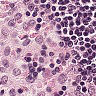
Metastatic tissue present: no